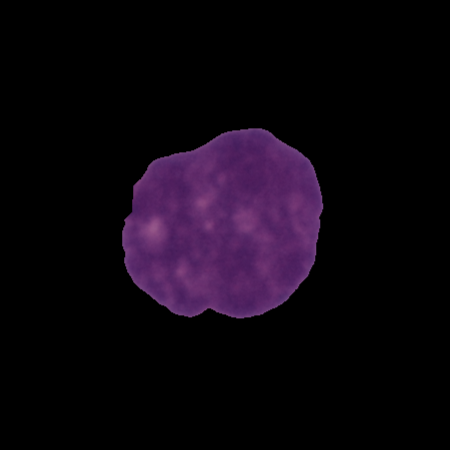
Label: cancer